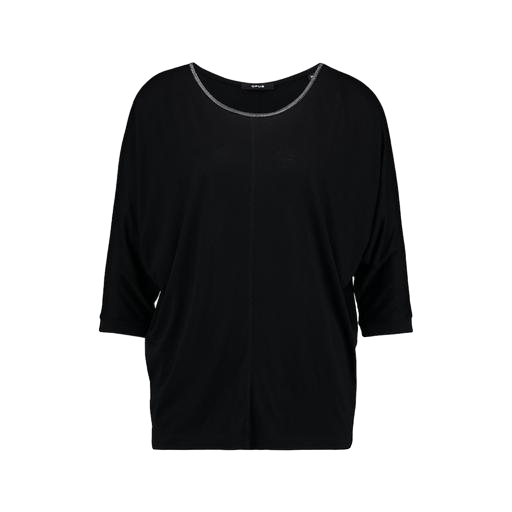
batwing t-shirt, black three-quarter-sleeve top only macy, black batwing-sleeve top, white background